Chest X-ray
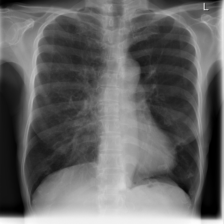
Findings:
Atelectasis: negative
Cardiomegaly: negative
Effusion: negative
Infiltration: negative
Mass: negative
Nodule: negative
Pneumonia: negative
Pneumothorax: negative
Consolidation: negative
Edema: negative
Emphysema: negative
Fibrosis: negative
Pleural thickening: negative
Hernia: negative